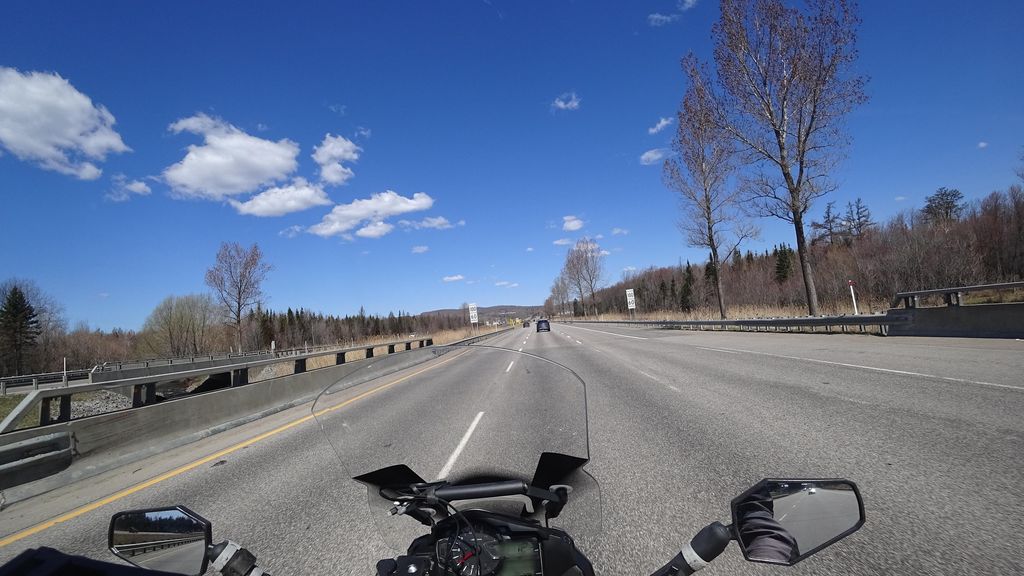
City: quebec_city